Group 1:
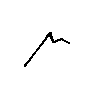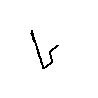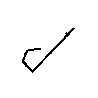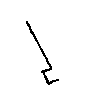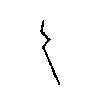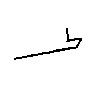
Group 2:
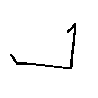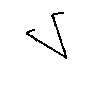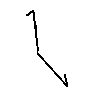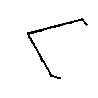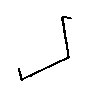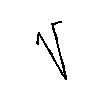
Rule separating the two groups: Long, short, short, short vs. short, long, long, short
Comments: In morse code, the solution to this BP is B vs. P.
Author: Jago Collins